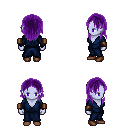
a pixel art fantasy rpg character, female body template, dark elf, purple skin, blue robe, metal pants, purple long hairstyle, leather bracers, brown shoes, four views (front, back, left, right), 2x2 character sprite sheet, small pixel art, hard edges, no anti-aliasing